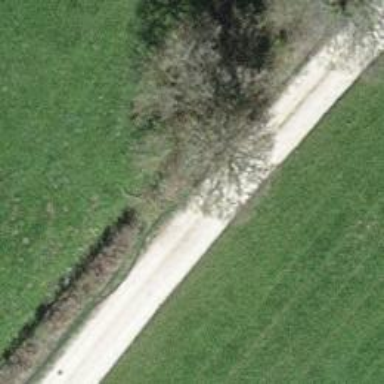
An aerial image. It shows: Hedge barrier.